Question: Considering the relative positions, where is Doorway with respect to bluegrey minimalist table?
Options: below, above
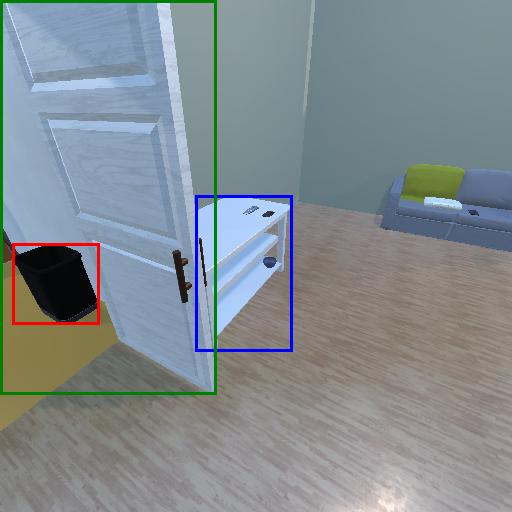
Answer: below